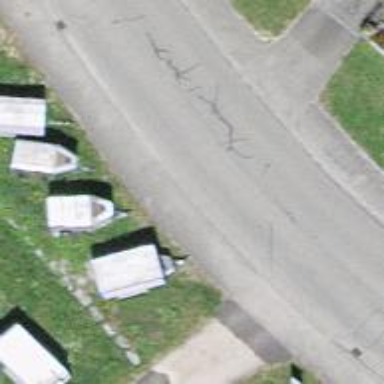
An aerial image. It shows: Asphalt road in residential area.